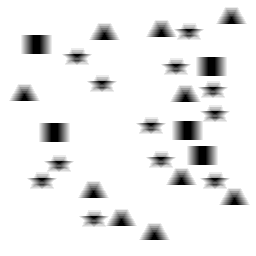
Squares: 5
Triangles: 10
Stars: 12
Total shapes: 27